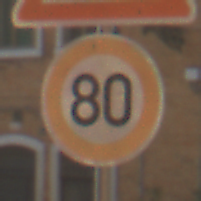
Verkehrszeichen: Geschwindigkeit80
Zusatzzeichen oben: KinderLinks
Umgebung: Outdoor, Urban
Tageszeit: MorningAfternoon
Wetter: Clear
Licht: Natural
Jahreszeit: NotSpecified
Kontrast: HighContrast